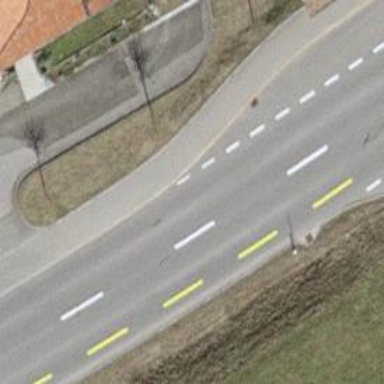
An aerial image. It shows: Secondary road with asphalt surface.